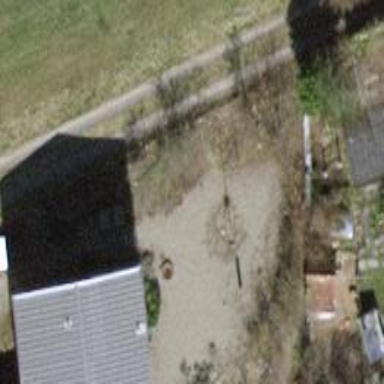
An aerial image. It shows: Urban tree adds touch of nature to the surroundings.